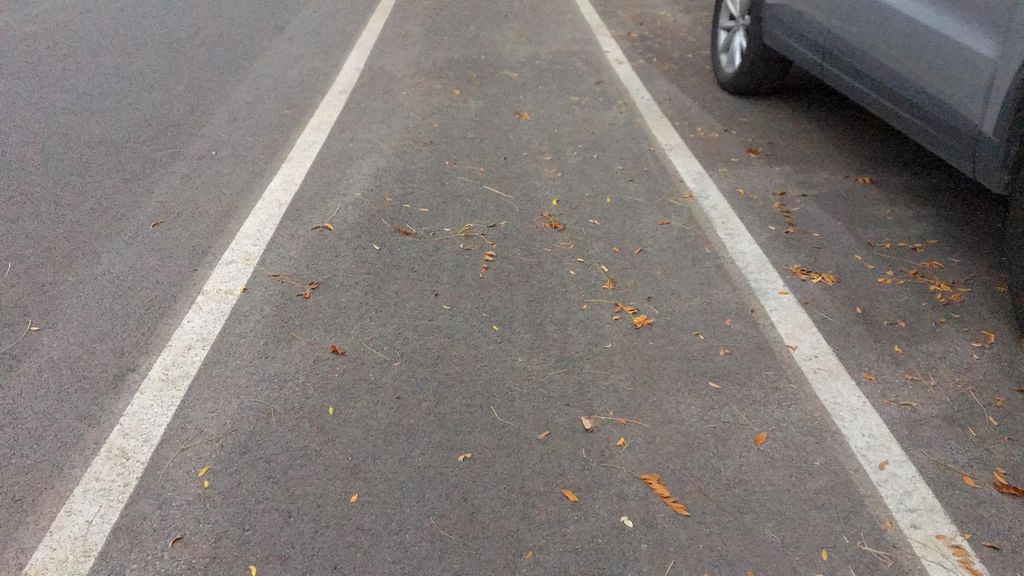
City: montreal